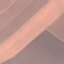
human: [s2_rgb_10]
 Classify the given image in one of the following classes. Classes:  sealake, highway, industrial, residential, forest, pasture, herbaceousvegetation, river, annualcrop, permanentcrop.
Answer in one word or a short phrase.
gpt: AnnualCrop